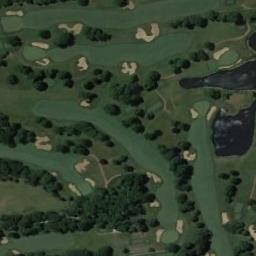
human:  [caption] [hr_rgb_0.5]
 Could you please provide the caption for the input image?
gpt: There are lots of trees in the golf course .

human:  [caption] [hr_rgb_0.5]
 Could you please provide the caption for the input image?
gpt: Two similar-sized bunkers next to each other .

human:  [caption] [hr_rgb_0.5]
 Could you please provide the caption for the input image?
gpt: The golf course has a lake, Some fairways, Barrier trees and sandpits and some barrier trees are on both sides of the fairways .

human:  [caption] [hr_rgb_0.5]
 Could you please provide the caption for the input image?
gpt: There are many bunkers and trails on a large green lawn on the golf course, Several lakes and many lined trees .

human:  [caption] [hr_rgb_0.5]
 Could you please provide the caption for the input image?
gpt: There are many bunkers and trees on the golf course .